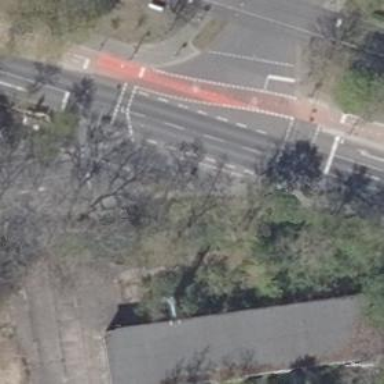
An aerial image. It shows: Road with traffic signals.